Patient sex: M
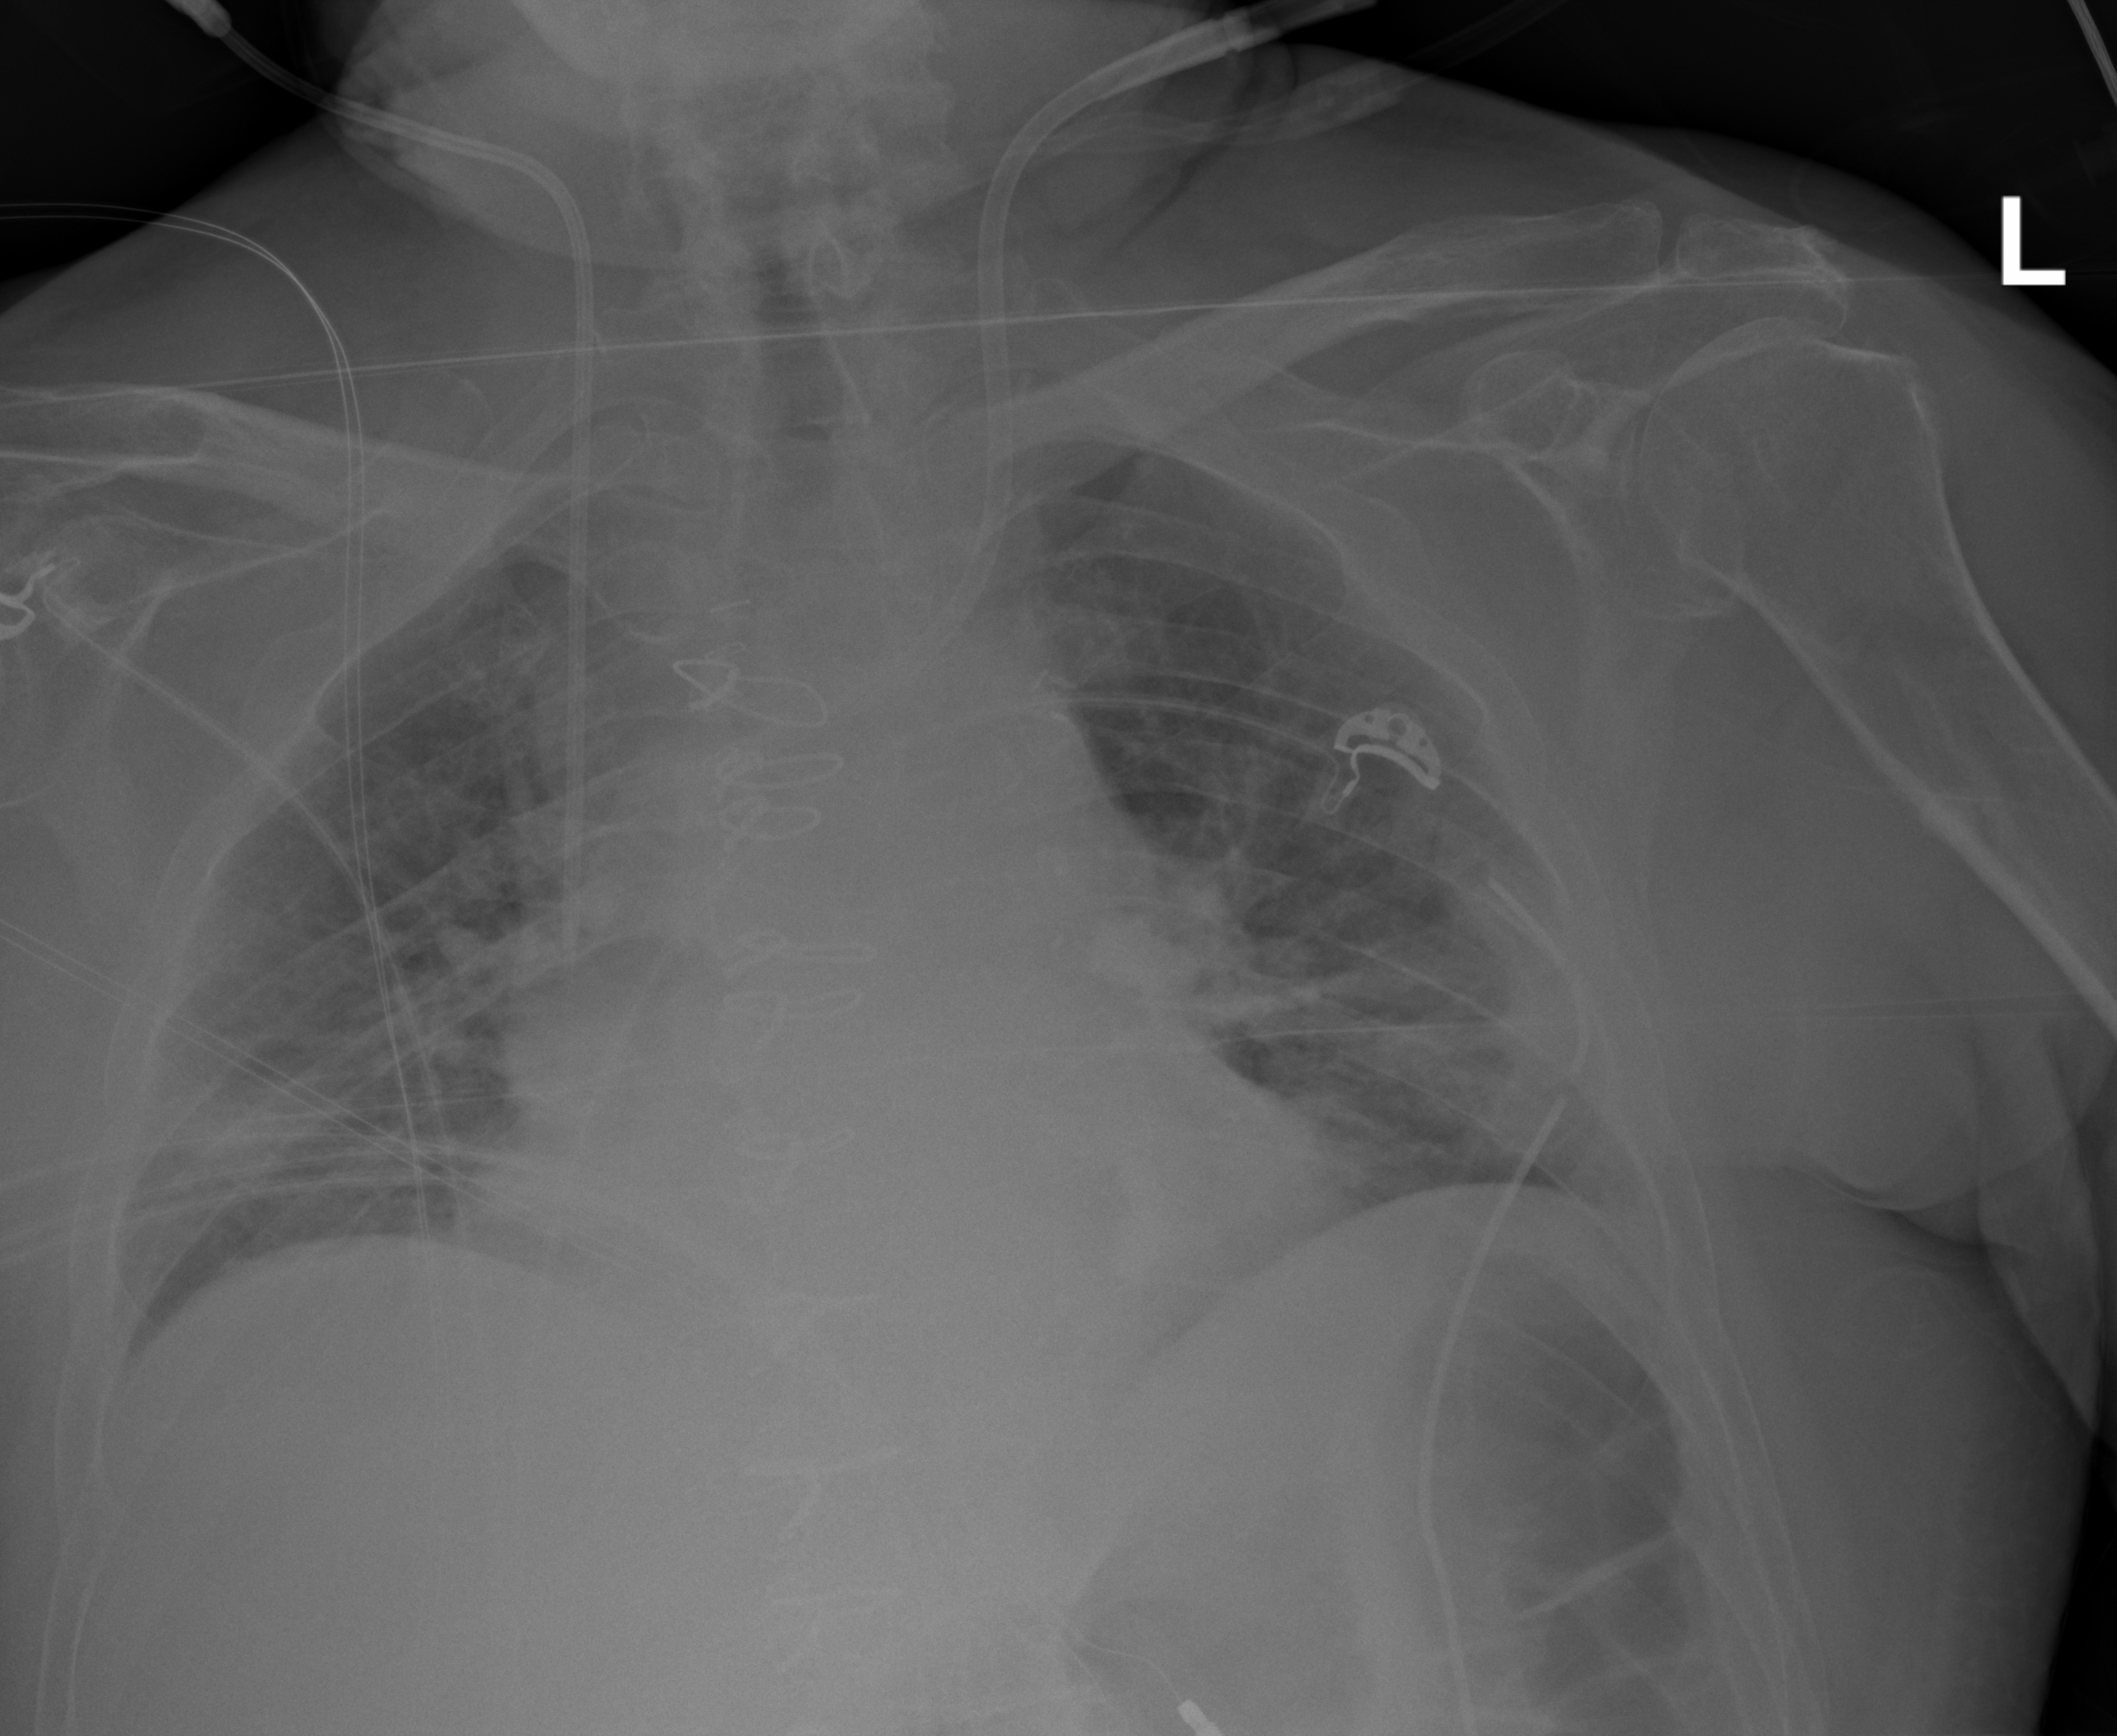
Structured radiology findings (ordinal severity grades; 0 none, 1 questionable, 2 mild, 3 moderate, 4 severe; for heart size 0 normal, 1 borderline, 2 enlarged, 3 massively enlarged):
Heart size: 1
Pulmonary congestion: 2
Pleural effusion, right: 2
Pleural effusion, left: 2
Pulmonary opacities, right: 0
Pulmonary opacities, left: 2
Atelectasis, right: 2
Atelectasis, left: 2